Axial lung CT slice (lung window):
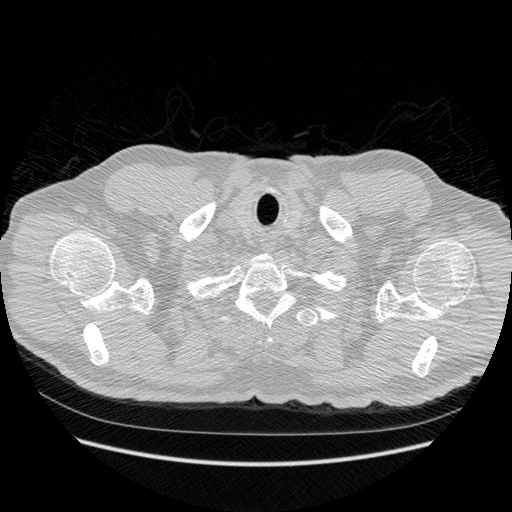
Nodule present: no